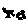
Label: bird